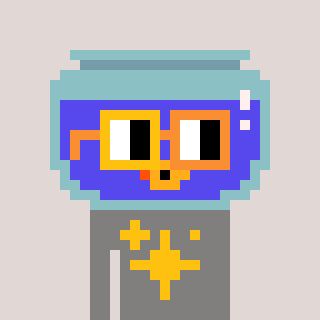
a pixel art character with square yellow and orange glasses, a goldfish-shaped head and a bluegrey-colored body on a warm background